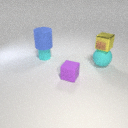
large cyan rubber sphere below small yellow metal cube